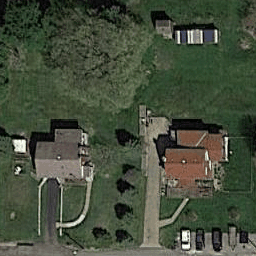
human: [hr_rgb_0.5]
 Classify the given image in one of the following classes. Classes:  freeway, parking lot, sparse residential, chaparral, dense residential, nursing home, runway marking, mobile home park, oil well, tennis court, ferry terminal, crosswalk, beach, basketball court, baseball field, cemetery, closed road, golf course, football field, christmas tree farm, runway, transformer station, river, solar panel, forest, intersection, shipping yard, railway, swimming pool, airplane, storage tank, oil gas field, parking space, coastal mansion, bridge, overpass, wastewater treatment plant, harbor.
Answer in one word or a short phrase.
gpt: sparse residential